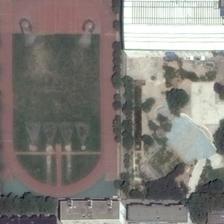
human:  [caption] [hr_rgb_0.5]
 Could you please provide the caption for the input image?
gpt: a playground is semisurrounded by some buildings .

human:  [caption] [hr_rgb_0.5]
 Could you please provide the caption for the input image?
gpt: a playground is next to some green trees and a white building .

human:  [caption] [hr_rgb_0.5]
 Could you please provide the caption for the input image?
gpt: several buildings and some green trees are near a playground .

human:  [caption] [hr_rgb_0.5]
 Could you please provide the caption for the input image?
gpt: this is an old football field, next to the various buildings around .

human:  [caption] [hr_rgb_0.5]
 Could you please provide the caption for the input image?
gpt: a playground is semisurrounded by some buildings .